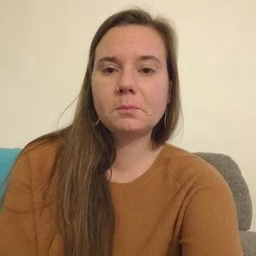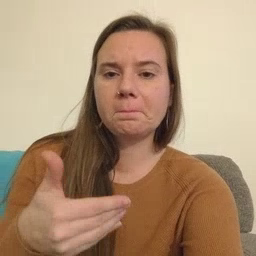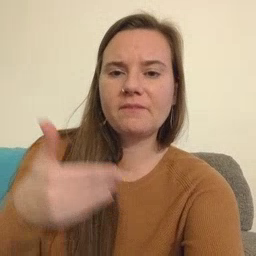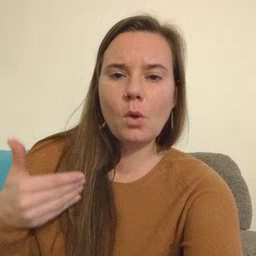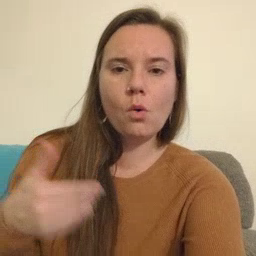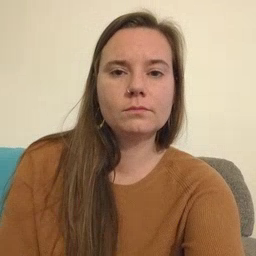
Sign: before